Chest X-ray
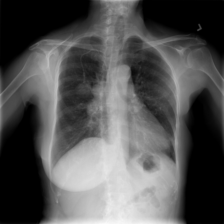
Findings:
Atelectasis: negative
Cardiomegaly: negative
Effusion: negative
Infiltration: negative
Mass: negative
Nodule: negative
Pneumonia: negative
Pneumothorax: negative
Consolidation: negative
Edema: negative
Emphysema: negative
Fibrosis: negative
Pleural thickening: negative
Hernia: negative